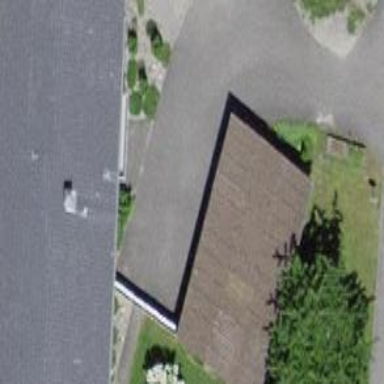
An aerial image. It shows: View of roof of building.